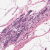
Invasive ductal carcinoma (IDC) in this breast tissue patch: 0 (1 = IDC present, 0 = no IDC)